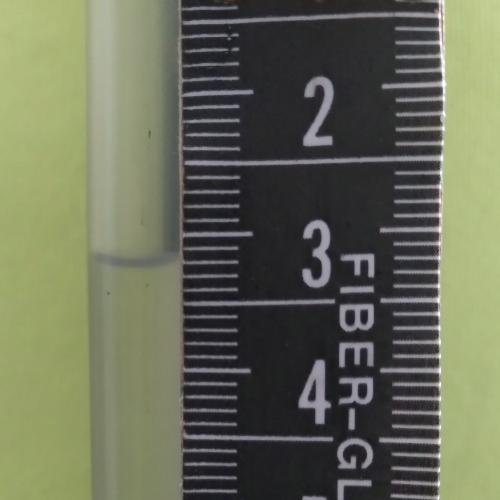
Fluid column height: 3.2 cm